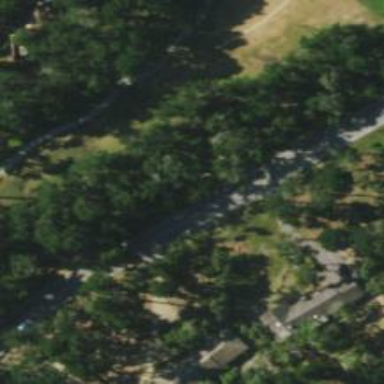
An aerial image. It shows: Pathway for golfing.